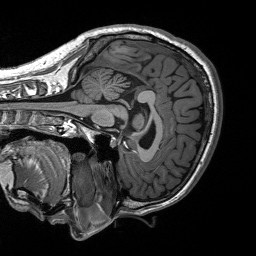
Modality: T1w
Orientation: sagittal
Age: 33
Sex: male
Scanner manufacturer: siemens
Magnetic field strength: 3 T
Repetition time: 2.53 s
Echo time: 0.00219 s